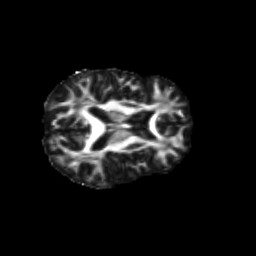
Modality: FA
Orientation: axial
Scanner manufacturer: siemens
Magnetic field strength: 3 T
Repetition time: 9.2 s
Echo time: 0.084 s